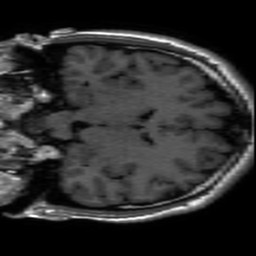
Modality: inplaneT1
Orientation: coronal
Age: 18
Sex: male
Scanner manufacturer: ge
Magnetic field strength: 3 T
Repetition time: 2.297 s
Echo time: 0.02273 s